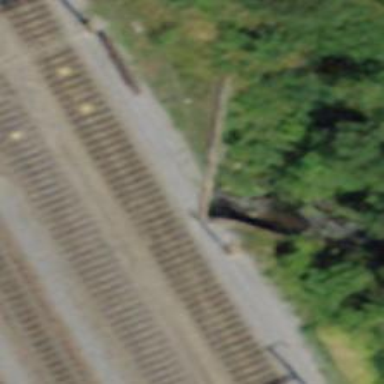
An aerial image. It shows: There is tunnel.